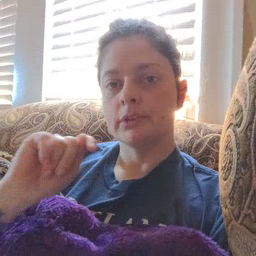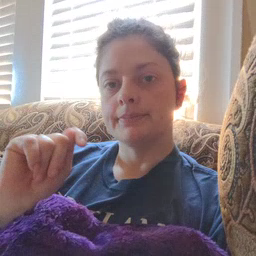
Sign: potty